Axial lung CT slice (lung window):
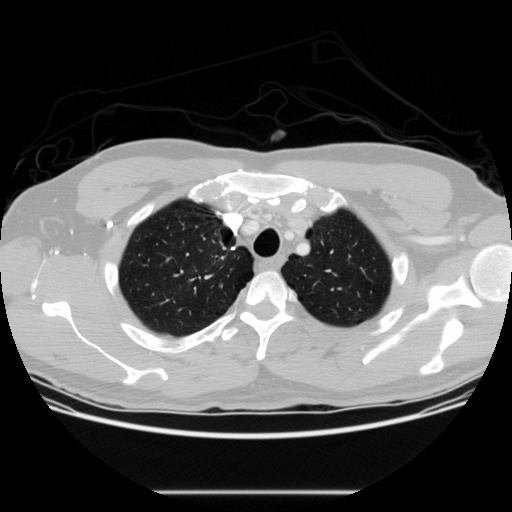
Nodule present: no